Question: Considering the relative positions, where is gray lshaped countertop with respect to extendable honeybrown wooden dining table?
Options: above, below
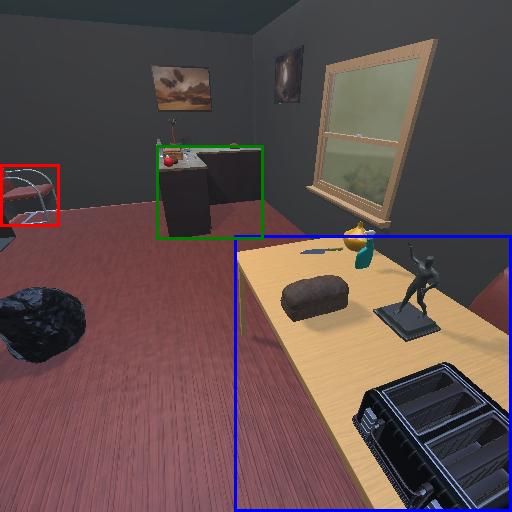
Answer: above